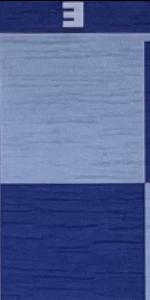
Label: Empty